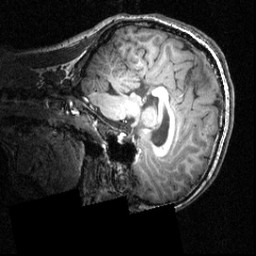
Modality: T1w
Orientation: sagittal
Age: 20
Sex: male
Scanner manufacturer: siemens
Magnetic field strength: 3.951 T
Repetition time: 1.5 s
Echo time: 0.00335 s